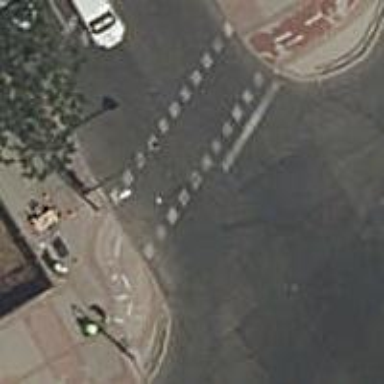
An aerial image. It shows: Zebra crossing with traffic signals.